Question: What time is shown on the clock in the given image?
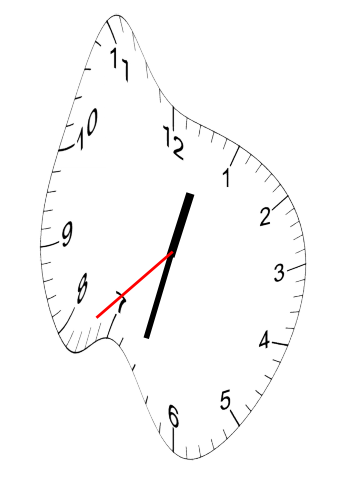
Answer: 12:32:38